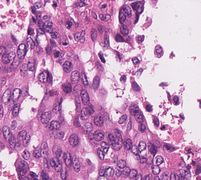
Tumor epithelial tissue: yes
Tumor-associated stroma tissue: no
Normal tissue: no